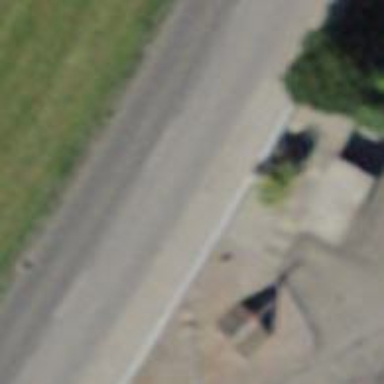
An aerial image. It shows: Metal steps along the road.